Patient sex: M
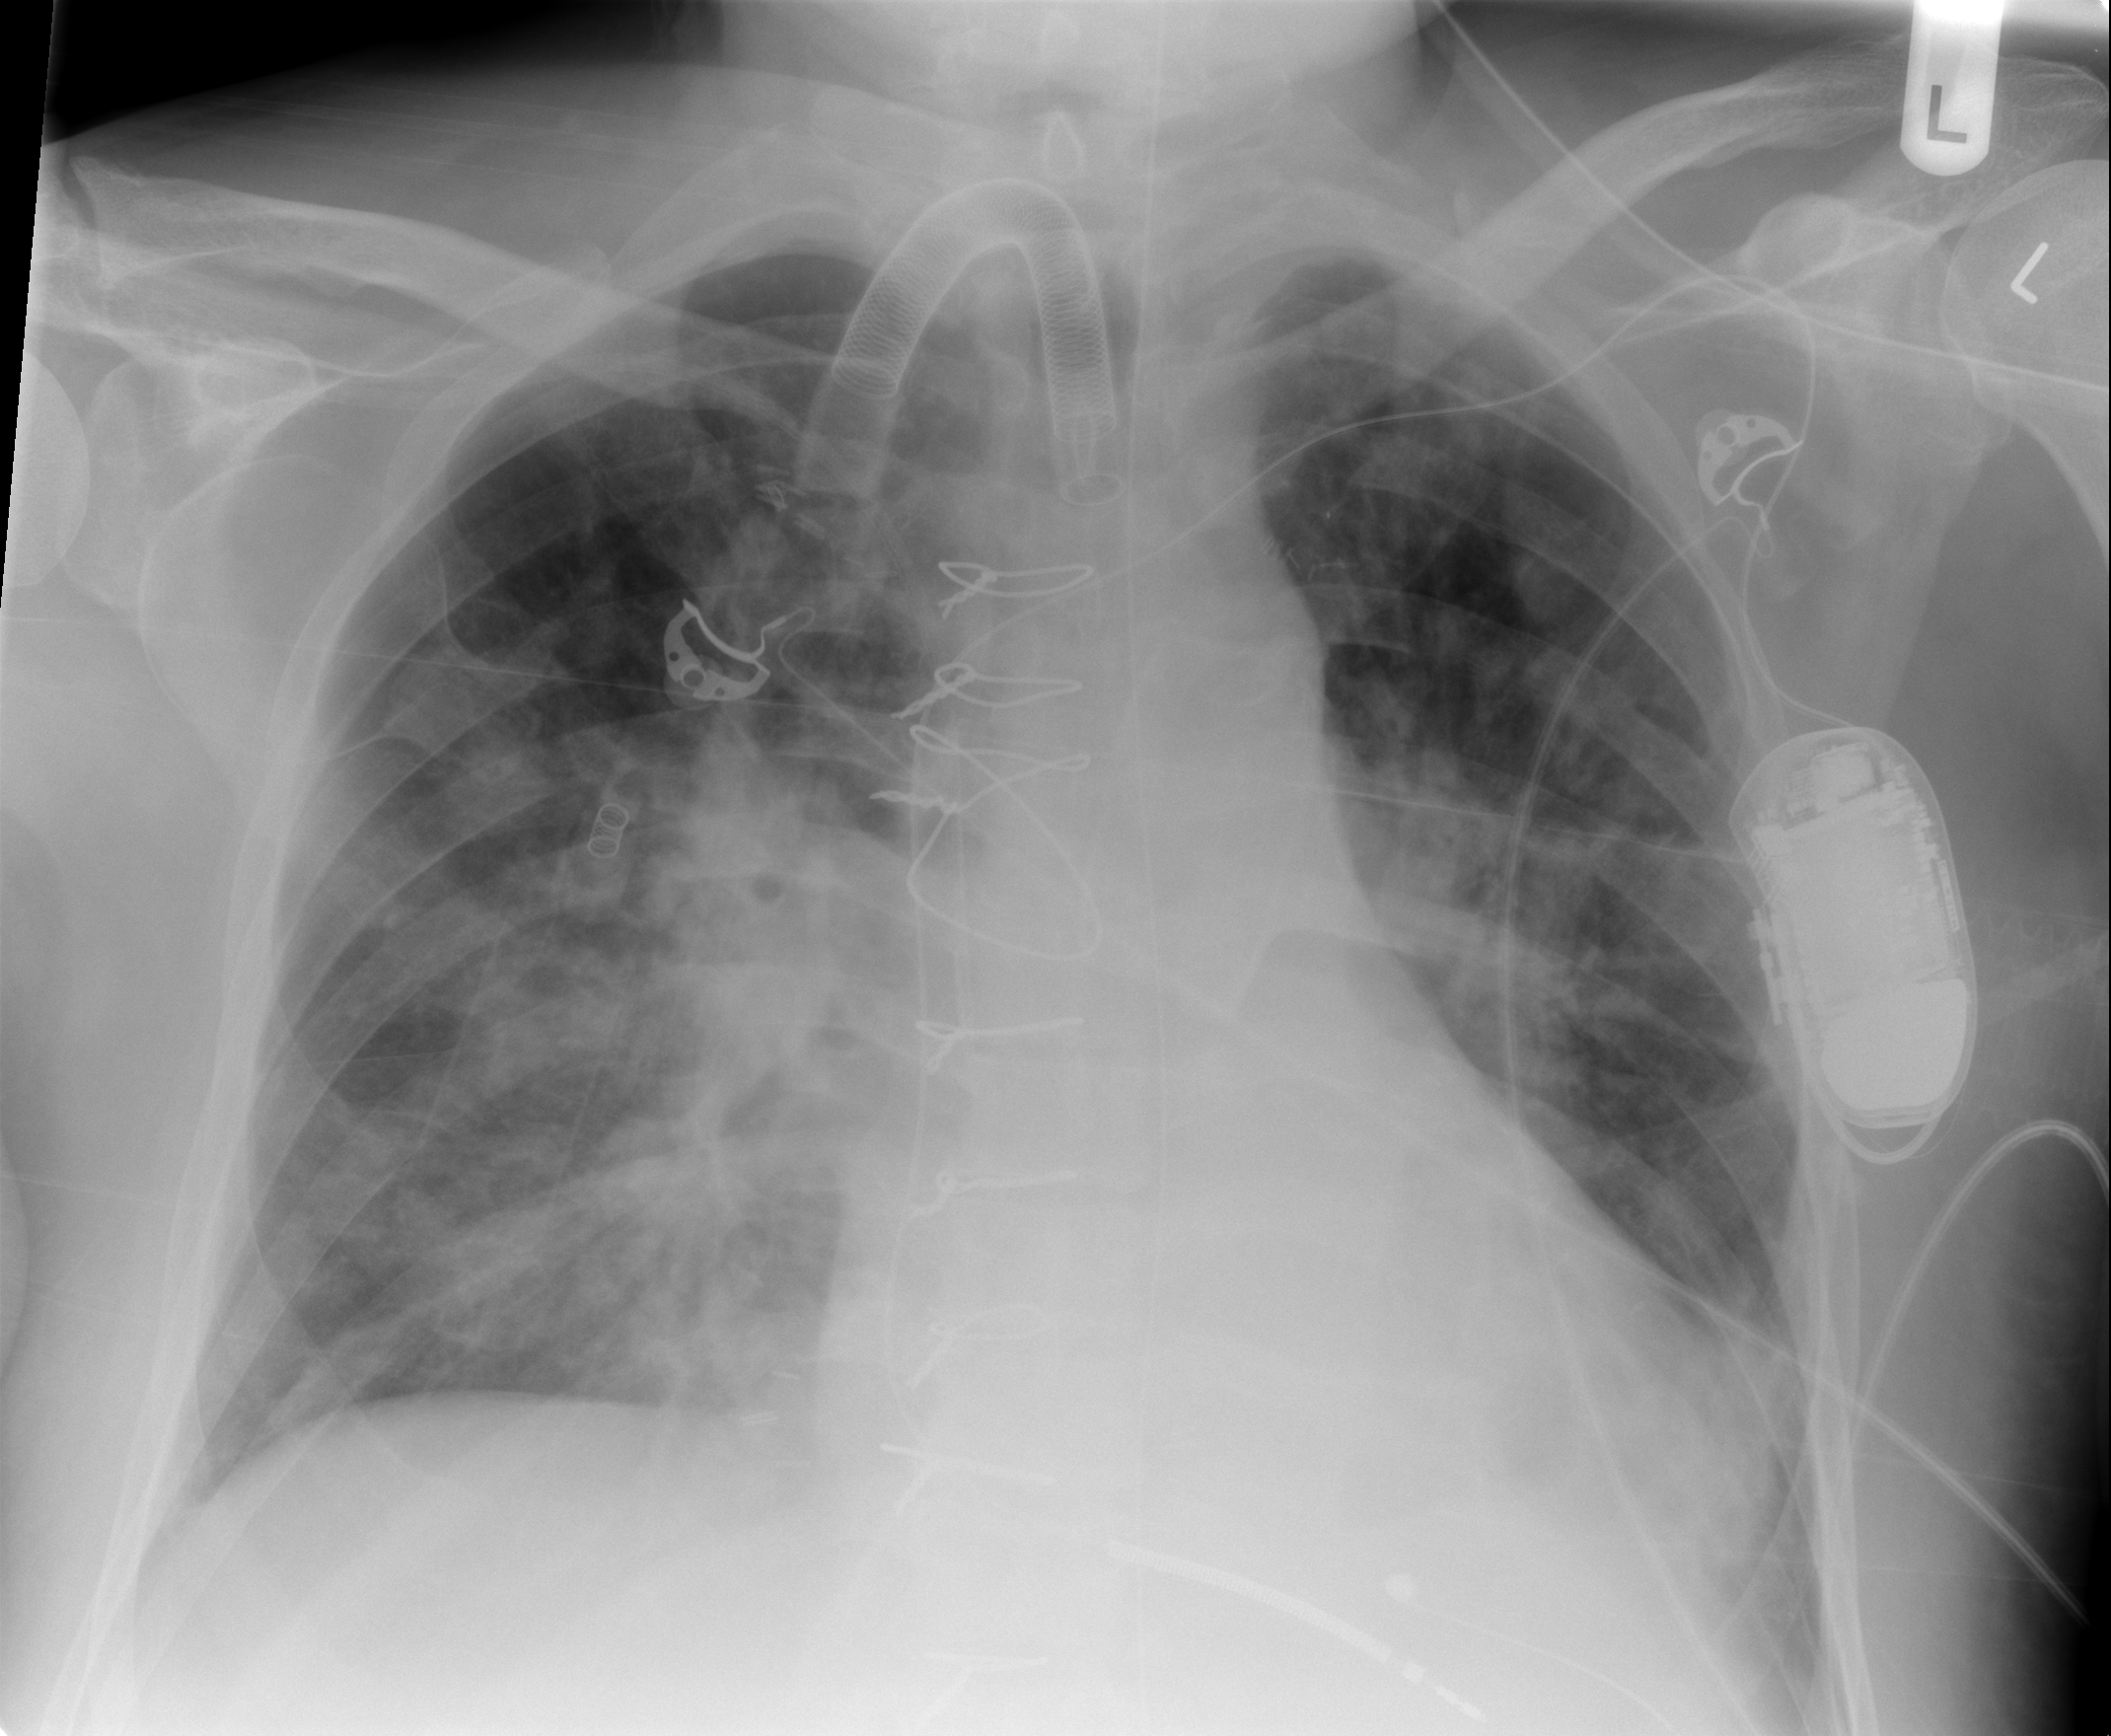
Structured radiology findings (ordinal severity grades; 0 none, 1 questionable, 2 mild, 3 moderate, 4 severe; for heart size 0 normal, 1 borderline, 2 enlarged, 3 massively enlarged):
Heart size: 2
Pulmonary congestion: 2
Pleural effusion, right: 0
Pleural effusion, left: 1
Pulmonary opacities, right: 3
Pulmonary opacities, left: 2
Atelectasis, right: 2
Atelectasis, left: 1